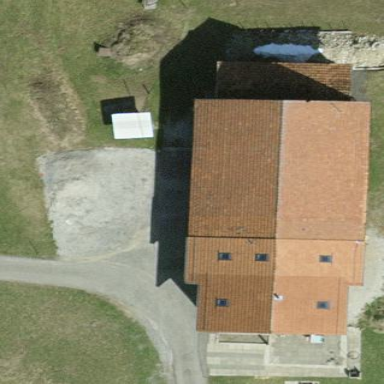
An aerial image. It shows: Farmyard area.